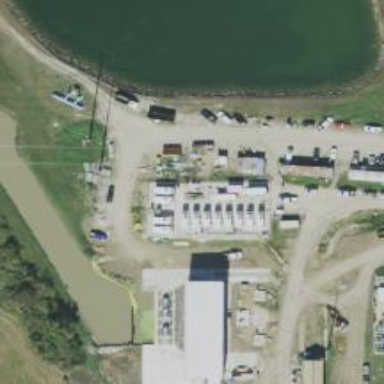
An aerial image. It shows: Generator is pictured.